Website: lowes
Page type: address-validator
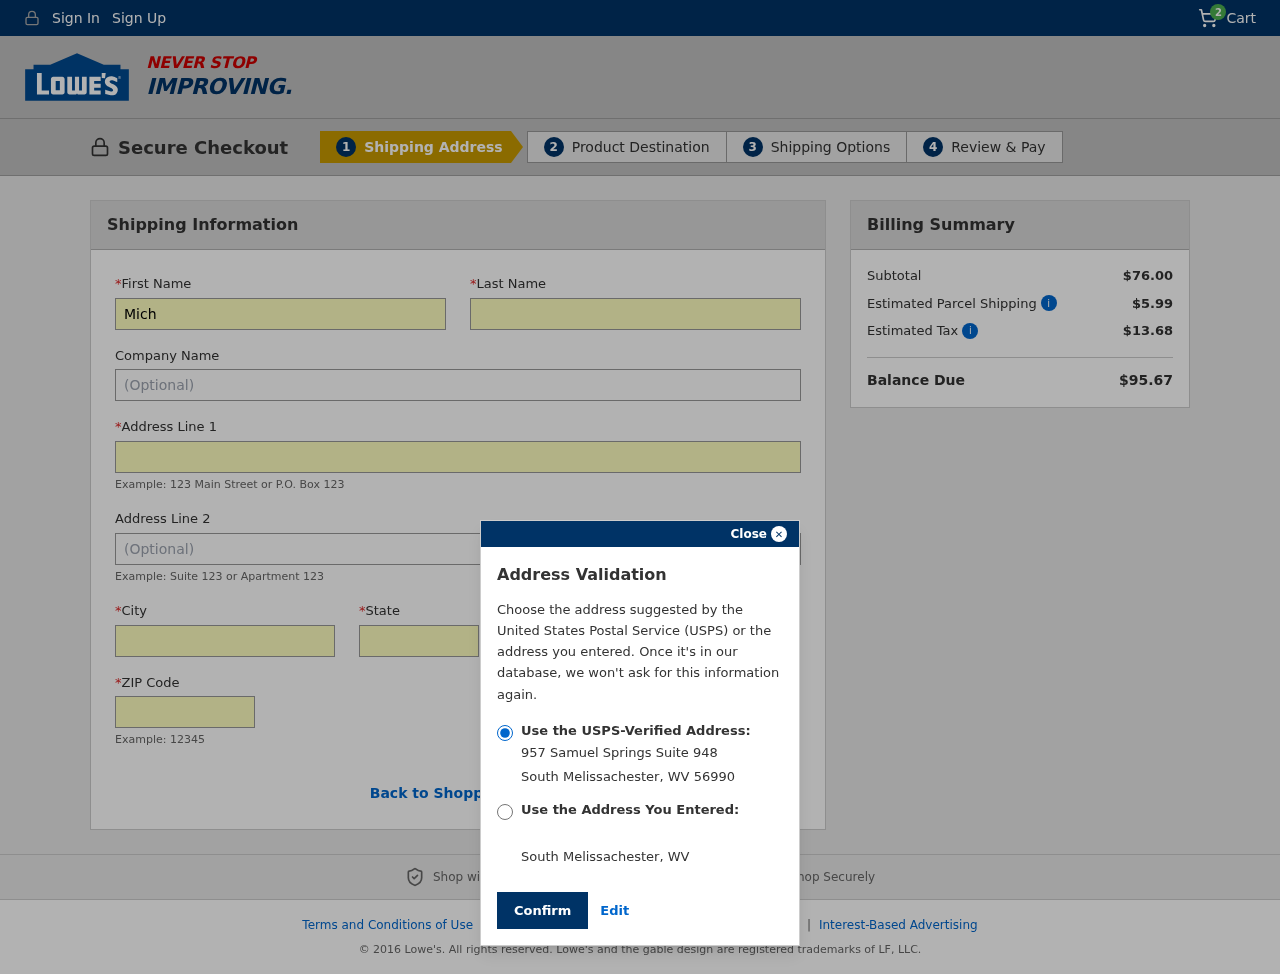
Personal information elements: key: PII_CITY
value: South Melissachester
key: PII_FIRSTNAME
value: Michael
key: PII_LASTNAME
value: Vaughn
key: PII_POSTCODE
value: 56990
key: PII_STATE
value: West Virginia
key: PII_STATE_ABBR
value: WV
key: PII_STREET
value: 957 Samuel Springs Suite 948
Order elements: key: ORDER_NUM_ITEMS
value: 2
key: ORDER_SUBTOTAL
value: $76.00
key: ORDER_SHIPPING_COST
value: $5.99
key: ORDER_TAX
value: $13.68
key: ORDER_TOTAL
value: $95.67